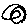
Label: circle